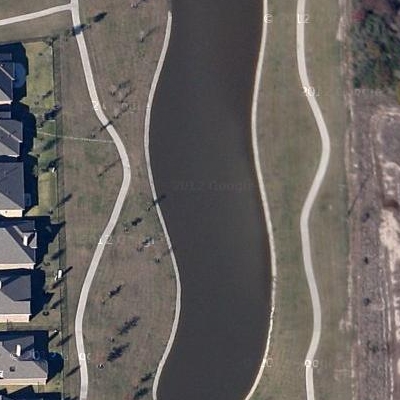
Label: RiverLake